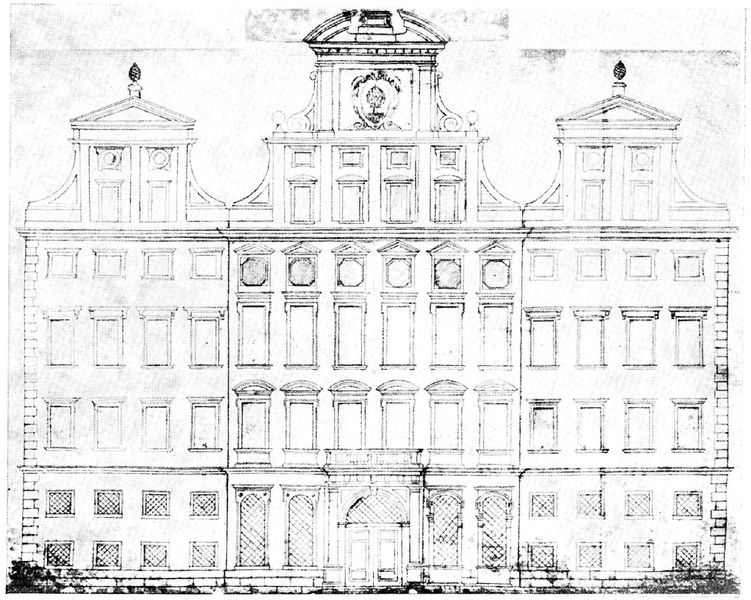
Titel: Rathaus in Augsburg
Künstler: Elias Holl
Standort: Augsburg, Maximilianstraße (EU - D - B)
Schlagwörter: fenster, skizze, tür, zeichnung, gebäude, haus, ornament, architektur, barock, häuser, gitter, ansicht, fassade, türen, giebel, tor, schwarzweiss, entwurf, kopie, portal, tore, sims, gesims, mezzanin, bauzeichnung, fensterachsen, stadthaus, fünfstöckig